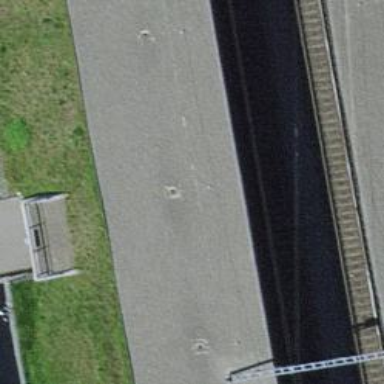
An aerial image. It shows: Path with ramp.